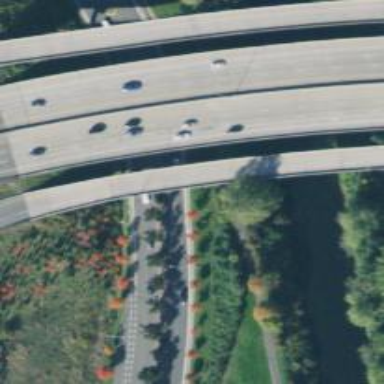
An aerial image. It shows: Bridge on motorway link.